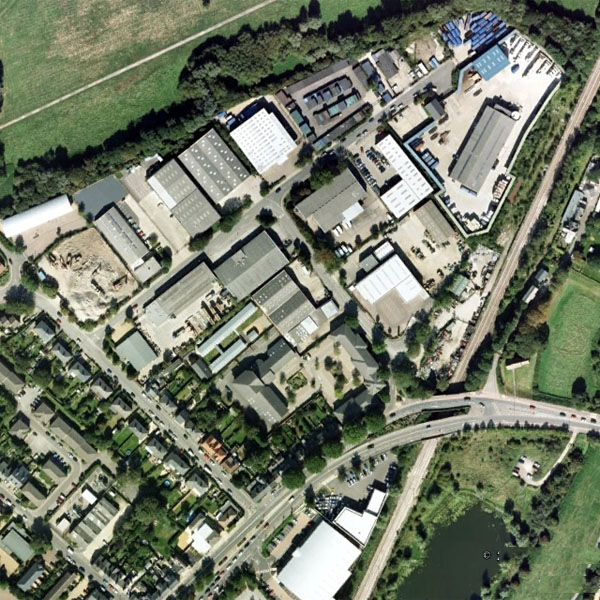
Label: Industrial